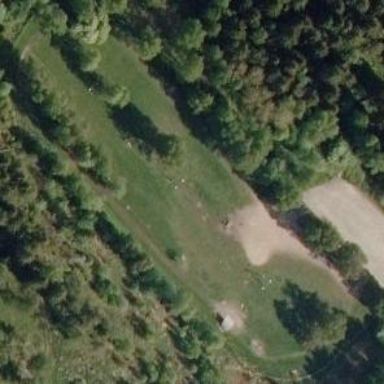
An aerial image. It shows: Fenced dog park for leisure activities on land.